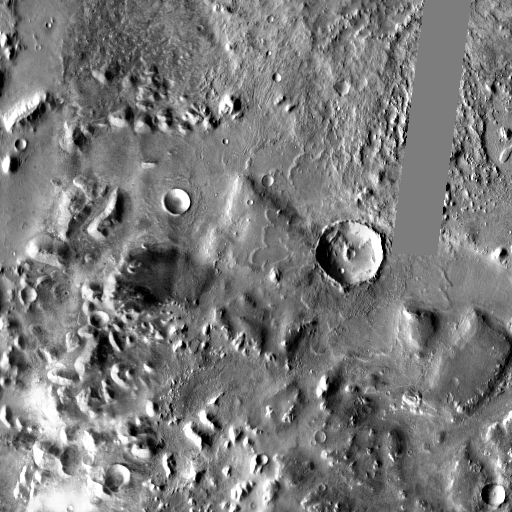
Crater classes present: Background, Other, Layered, Secondary